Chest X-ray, AP view. Patient: 52 years old, sex M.
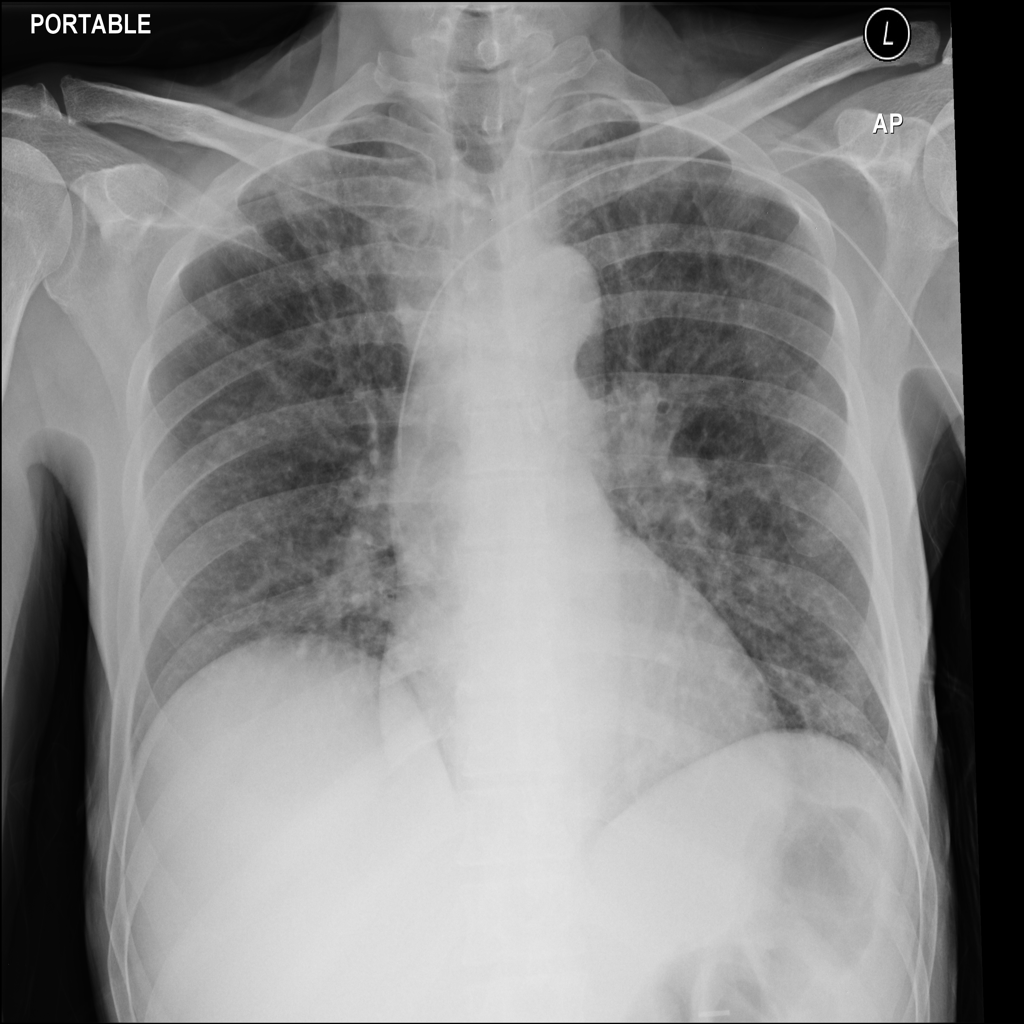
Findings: No Finding